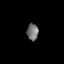
Tissue: prostate
Cell type: T cells
Senescence score: 0.3387
Nuclear area (px): 185
Mean DAPI intensity: 115.773